Echo time (TE): 1.9 ms
Repetition time (TR): 3.8 ms
Flip angle: 90 degrees
Bandwidth: 1165 Hz
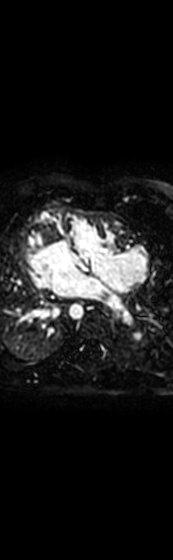
Patient age (years): 2
Disease severity: severe
Diagnoses: DLoopTGA|Glenn|VSD
Cardiac structures present: LV (left ventricle), RV (right ventricle), LA (left atrium), RA (right atrium), AO (aorta), PA (pulmonary artery), SVC (superior vena cava), IVC (inferior vena cava)